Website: ulta-beauty
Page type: delivery-shipping
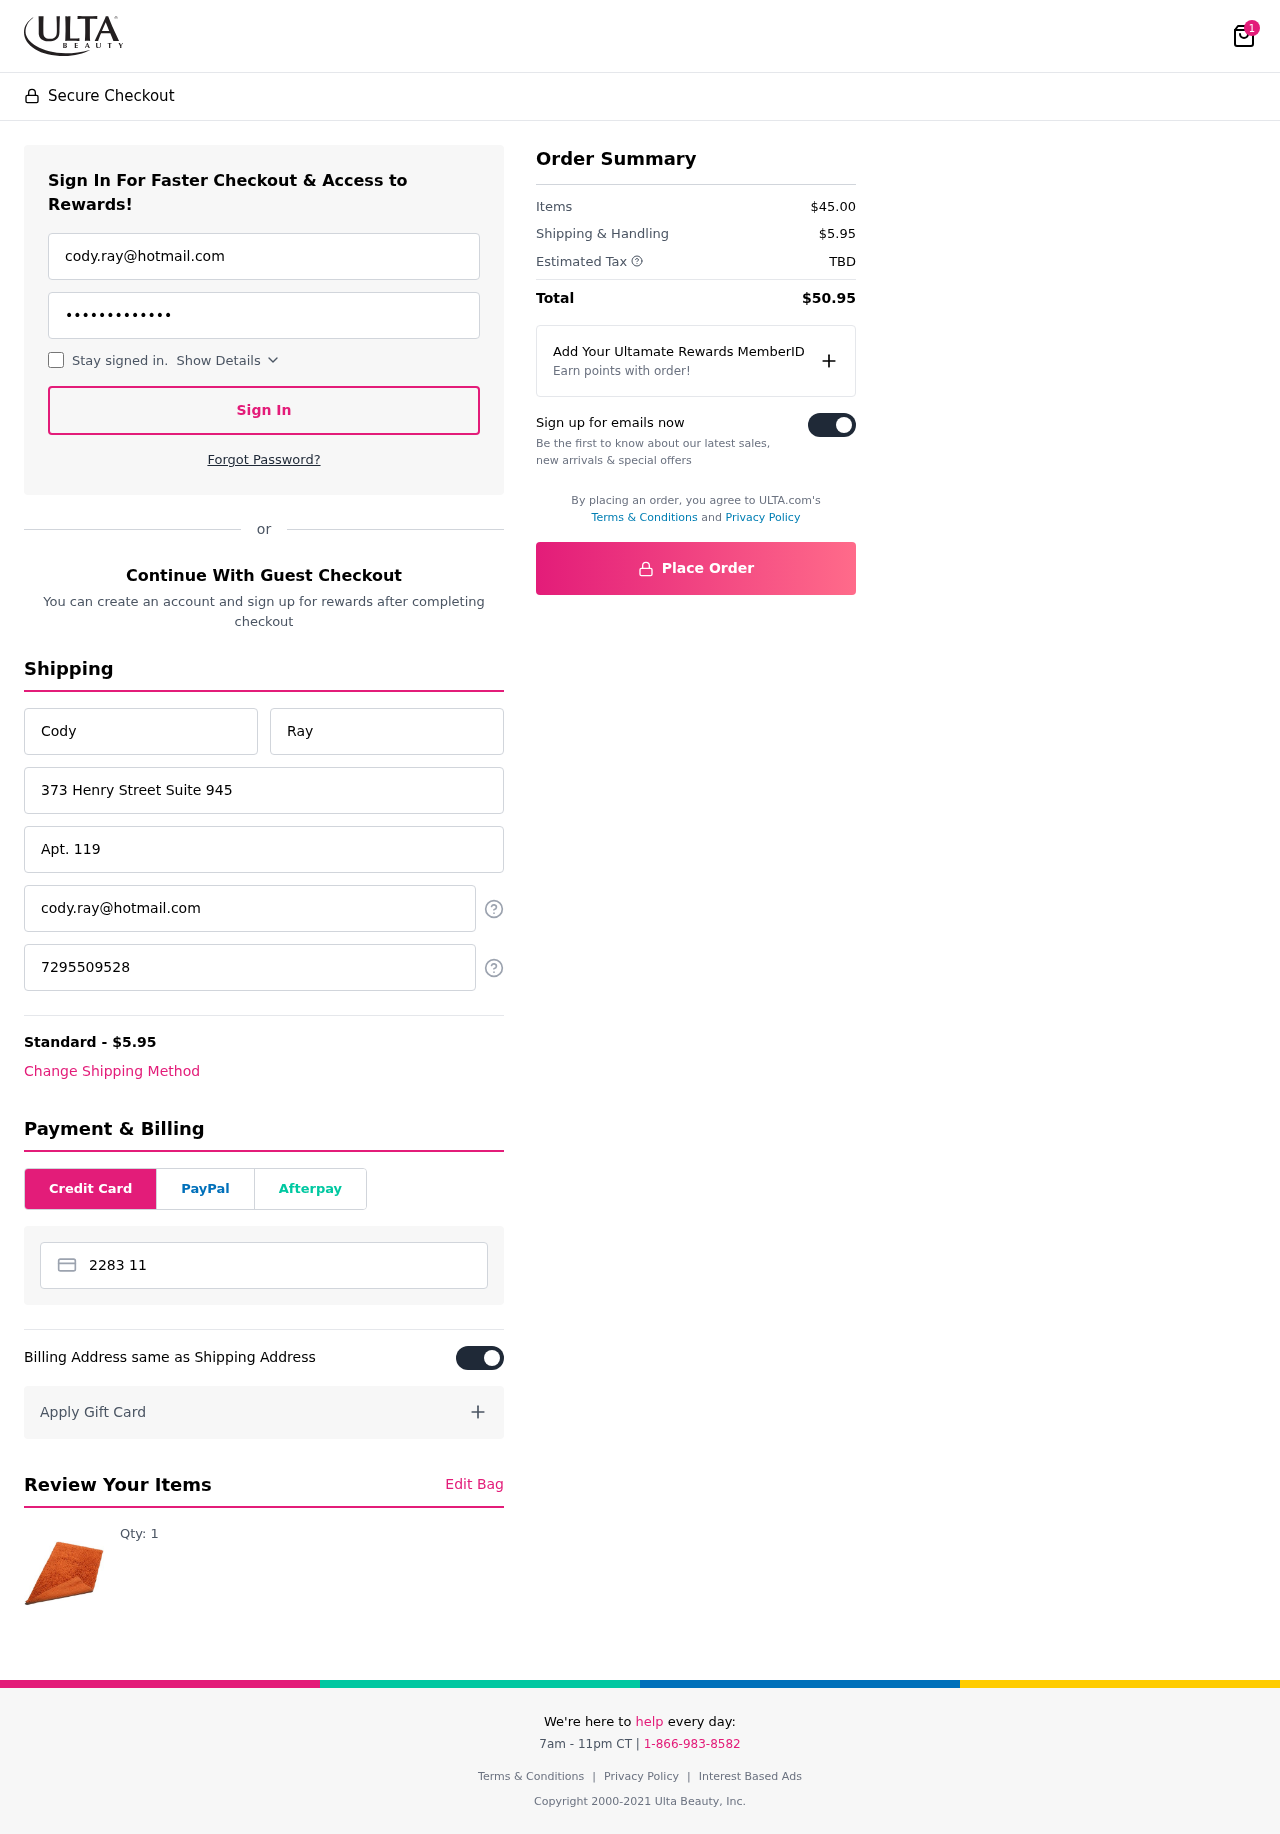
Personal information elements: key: PII_CARD_NUMBER
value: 2283 1173 5560 6241
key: PII_EMAIL
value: cody.ray@hotmail.com
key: PII_EMAIL2
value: cody.ray@hotmail.com
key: PII_FIRSTNAME
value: Cody
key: PII_LASTNAME
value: Ray
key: PII_PHONE
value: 7295509528
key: PII_STREET
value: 373 Henry Street Suite 945
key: PII_STREET2
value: Apt. 119
Product elements: key: PRODUCT1_QUANTITY
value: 1
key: PRODUCT1
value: Qty: 1
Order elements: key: ORDER_NUM_ITEMS
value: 1
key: ORDER_SHIPPING_COST
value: $5.95
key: ORDER_SUBTOTAL
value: $45.00
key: ORDER_TAX
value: TBD
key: ORDER_TOTAL
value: $50.95